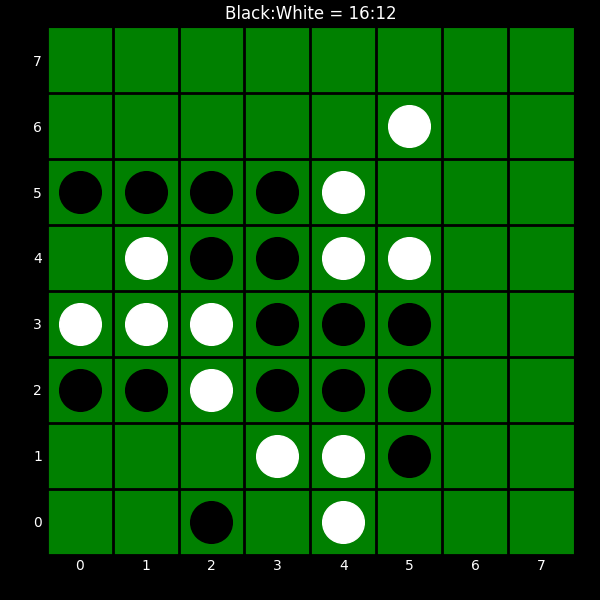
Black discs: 16
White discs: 12